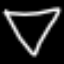
Label: diamond